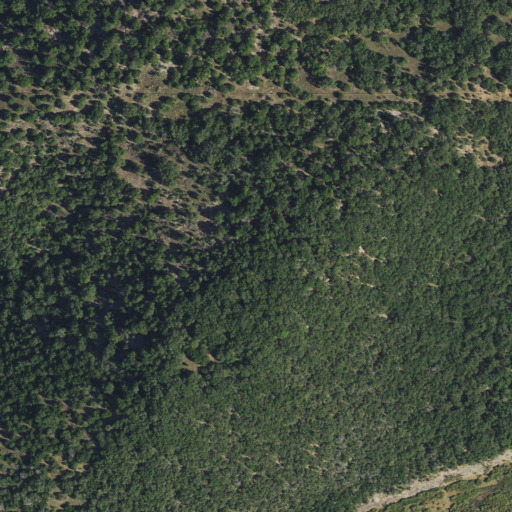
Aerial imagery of mountain in Texas named Brushy Mountain containing evergreen forest, deciduous forest, and shrub